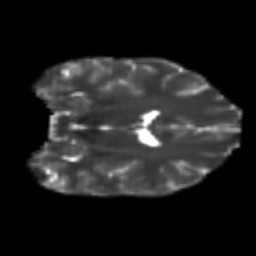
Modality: T2w
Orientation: coronal
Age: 19
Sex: female
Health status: healthy
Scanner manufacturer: philips
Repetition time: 7.476 s
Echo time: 0.08753 s